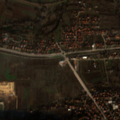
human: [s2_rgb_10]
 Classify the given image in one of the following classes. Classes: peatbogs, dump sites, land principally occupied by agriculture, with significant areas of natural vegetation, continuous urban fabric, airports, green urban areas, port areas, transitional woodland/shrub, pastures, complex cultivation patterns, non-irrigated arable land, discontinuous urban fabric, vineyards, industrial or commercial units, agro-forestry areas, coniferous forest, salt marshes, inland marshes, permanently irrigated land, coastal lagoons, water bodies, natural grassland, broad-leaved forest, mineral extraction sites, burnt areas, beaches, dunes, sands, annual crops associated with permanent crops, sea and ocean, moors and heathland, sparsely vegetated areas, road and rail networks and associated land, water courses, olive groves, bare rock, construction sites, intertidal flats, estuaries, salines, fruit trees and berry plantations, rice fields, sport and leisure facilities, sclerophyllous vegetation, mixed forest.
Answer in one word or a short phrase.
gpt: discontinuous urban fabric, land principally occupied by agriculture, with significant areas of natural vegetation